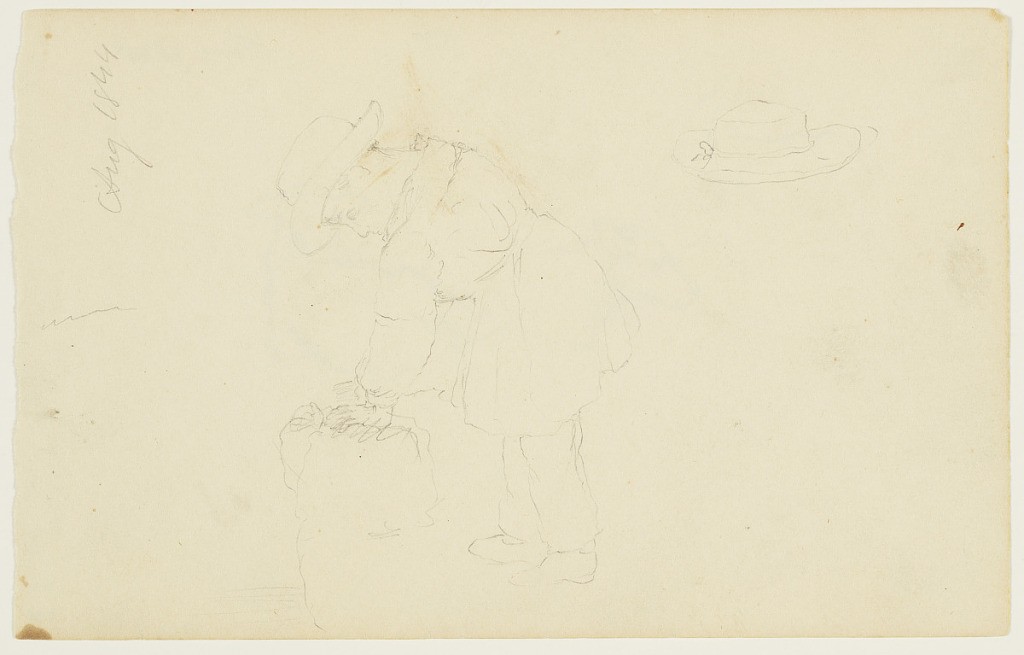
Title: Theodore Cole Leaning on a Sack, Catskill, New York
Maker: Frederic Edwin Church, American, 1826–1900
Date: August 1844 and June 1845
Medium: Graphite white wove paper; verso: graphite
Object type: drawing
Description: Figure sketch showing a young boy--almost certainly Thomas Cole's son, Theodore--leaning forward and resting his hands on a filled sack with unknown contents. Viewed in profile, he wears a brimmed hat and an apron or robe over his trousers. At upper right, a sketch of his hat is included.

Verso: Sketches showing three views of a calf, likely at Thomas Cole's home in Catskill, New York, known as Cedar Grove. At center, the head and neck of a calf is viewed in left profile, while another drawing of it lying down and shown from behind is situated at right. At upper left, another, similar sketch of the lying calf is partially rendered in outline.